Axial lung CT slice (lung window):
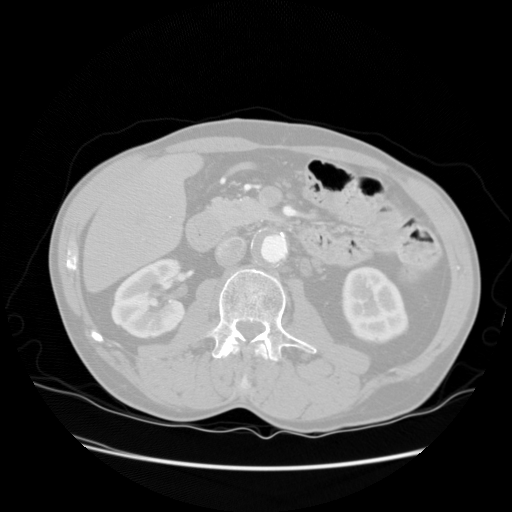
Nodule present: no